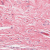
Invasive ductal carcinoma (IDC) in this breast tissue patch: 0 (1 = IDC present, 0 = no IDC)